Field crop: tomato
Growth stage: 2
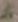
Species: solanum